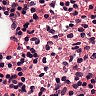
Metastatic tissue present: no